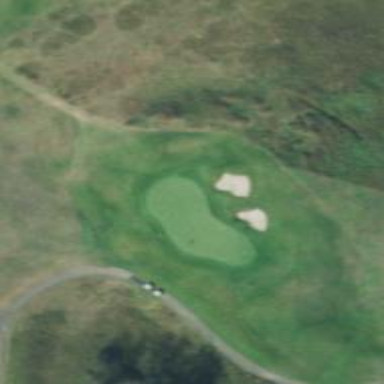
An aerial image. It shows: Golf hole.